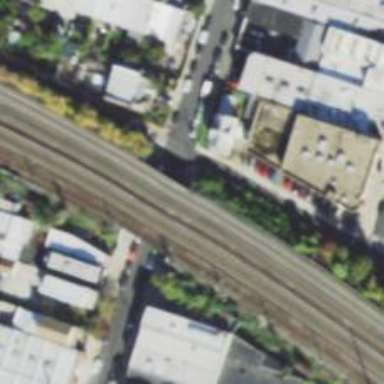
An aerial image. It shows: Bridge over electrified railway tracks.